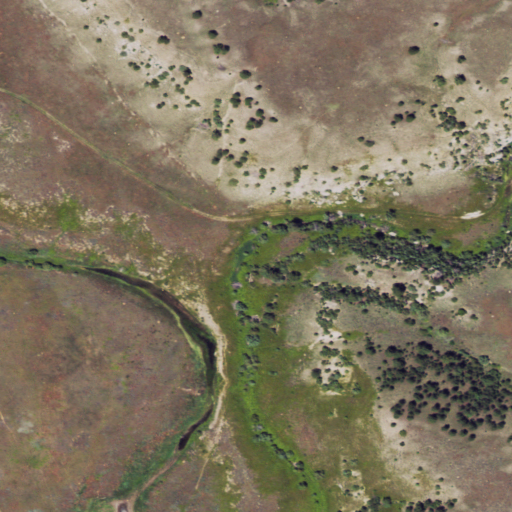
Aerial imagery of valley in Wyoming named Rock Canyon containing grassland, shrub, and evergreen forest